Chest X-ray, PA view. Patient: 30 years old, sex F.
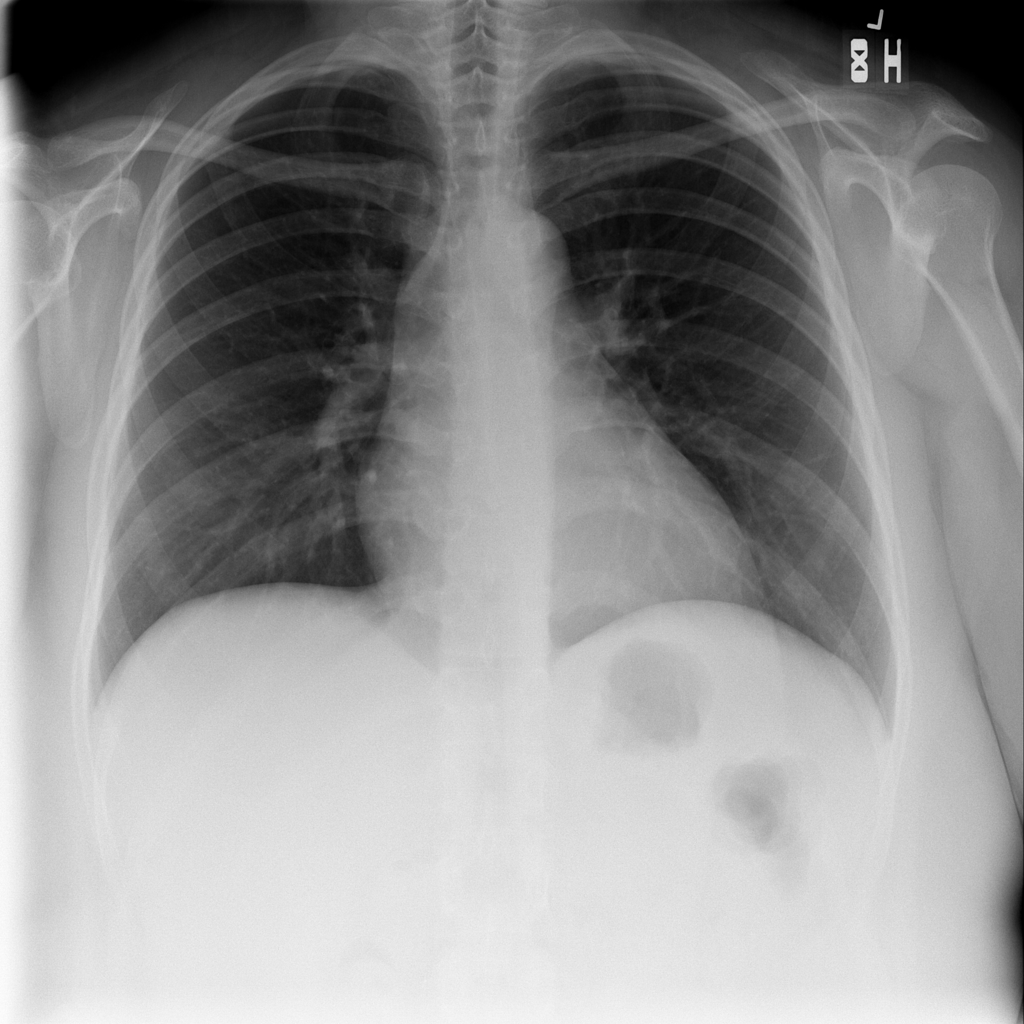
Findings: No Finding